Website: apple
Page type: account-dashboard
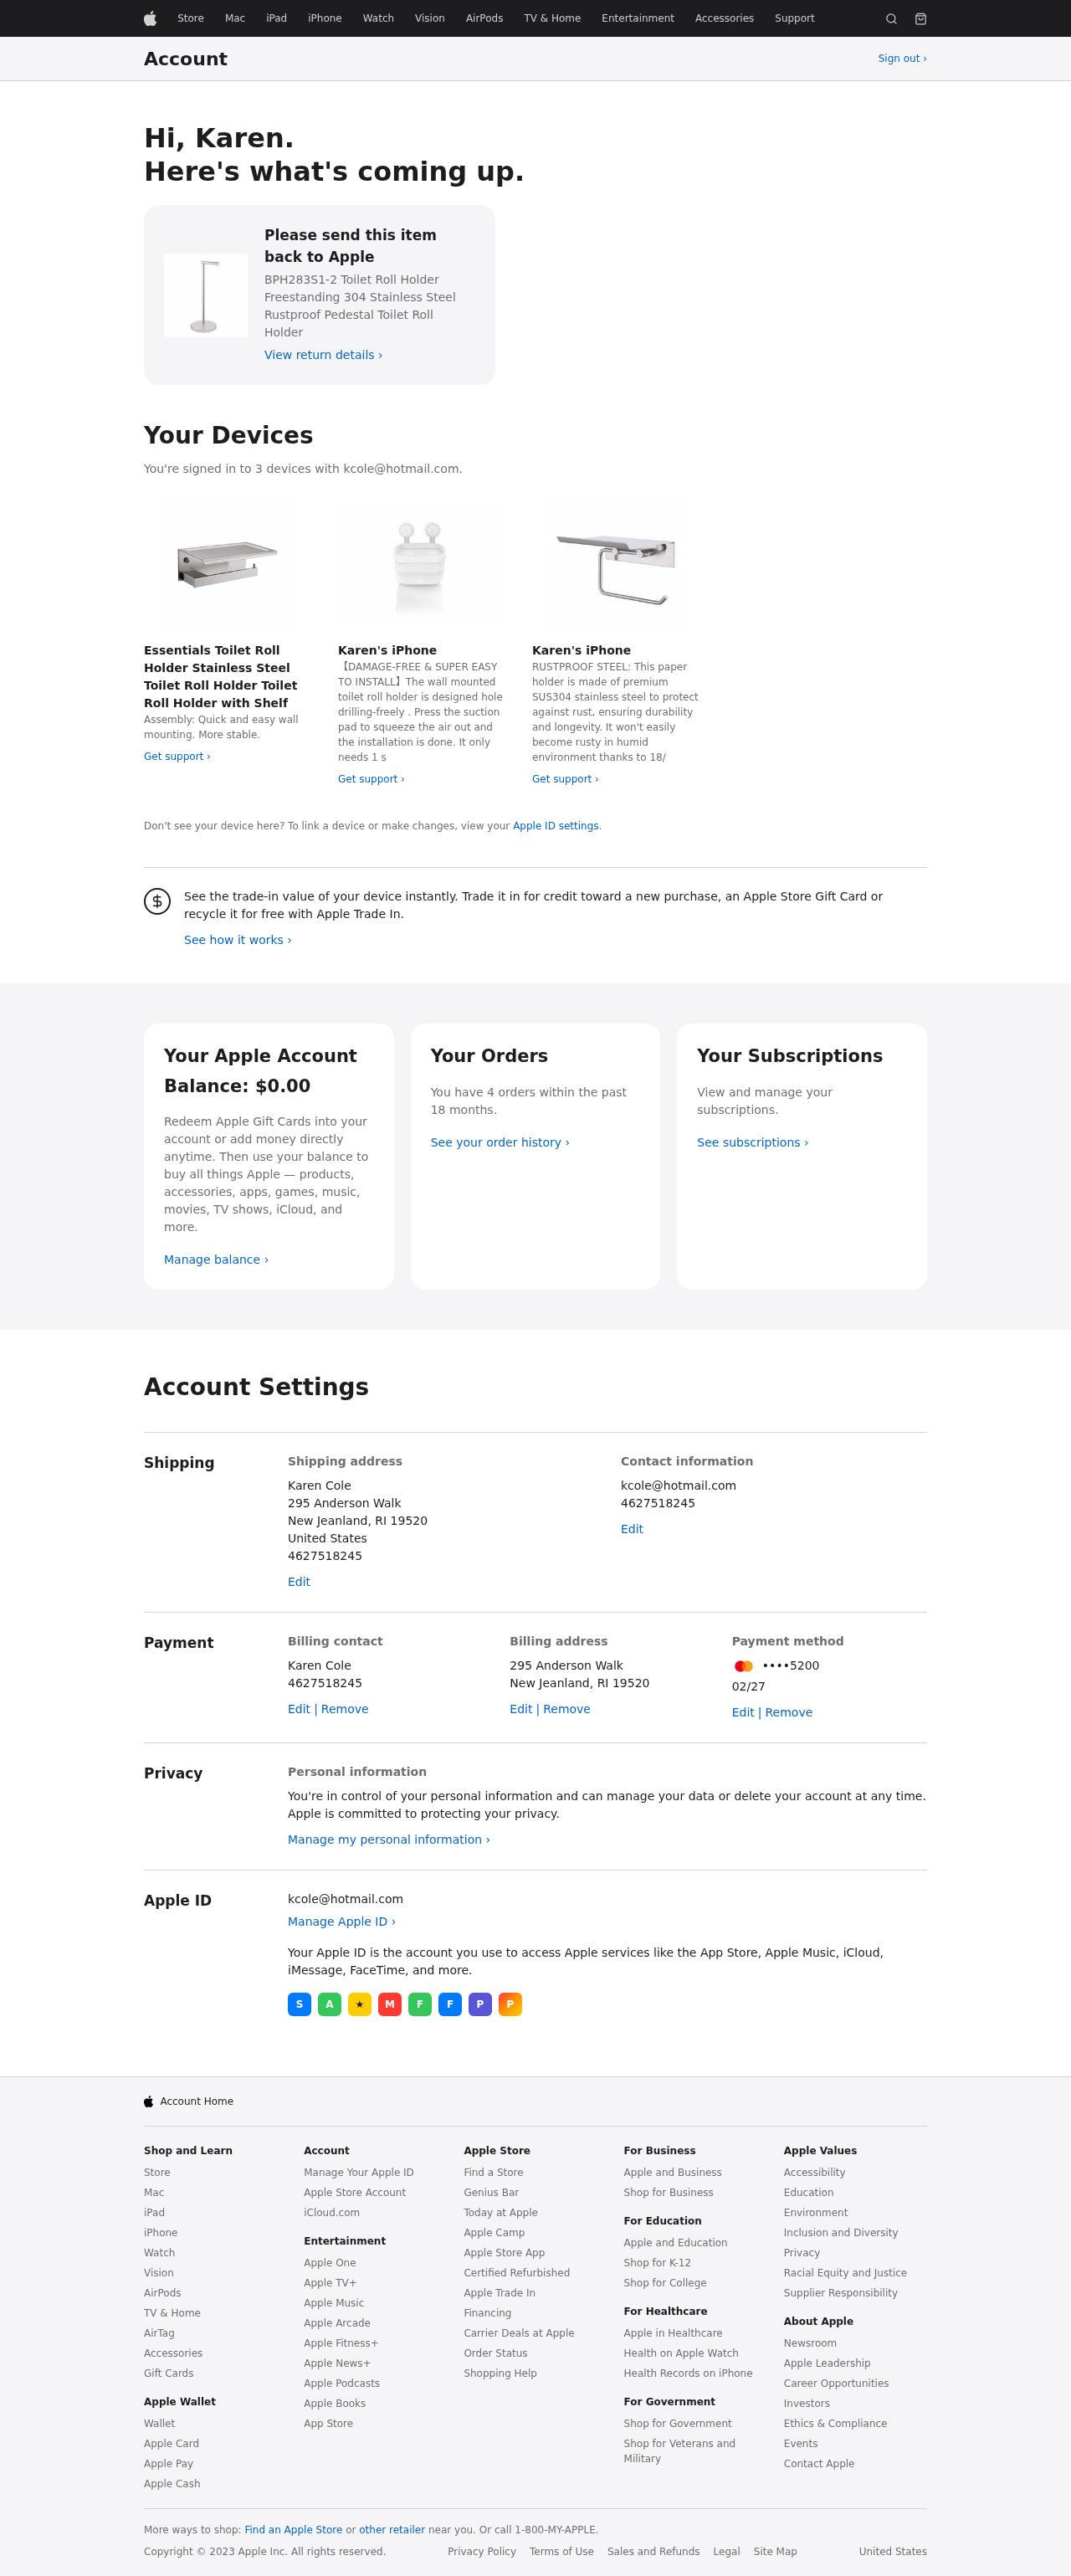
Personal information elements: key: PII_CITY_STATE_ZIP
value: New Jeanland, RI 19520
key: PII_EMAIL
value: kcole@hotmail.com
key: PII_FIRSTNAME
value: Karen
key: PII_FULLNAME
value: Karen Cole
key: PII_PHONE
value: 4627518245
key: PII_STREET
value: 295 Anderson Walk
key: PII_EMAIL2
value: kcole@hotmail.com
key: PII_EMAIL3
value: kcole@hotmail.com
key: PII_PHONE_LINE
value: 8245
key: PII_PHONE_SUFFIX
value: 8245
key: PII_PHONE2
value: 4627518245
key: PII_PHONE3
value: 4627518245
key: PII_PHONE_NUMERIC
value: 4627518245
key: PII_PHONE_LINE_NUMERIC
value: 8245
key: PII_PHONE_SUFFIX_NUMERIC
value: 8245
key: PII_PHONE2_NUMERIC
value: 4627518245
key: PII_PHONE3_NUMERIC
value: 4627518245
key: PII_PHONE_DIGITS
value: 4627518245
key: PII_PHONE_LAST4
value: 8245
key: PII_LASTNAME
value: Cole
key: PII_FULLNAME2
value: Karen Cole
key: PII_FULLNAME3
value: Karen Cole
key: PII_FIRSTNAME2
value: Karen
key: PII_FIRSTNAME3
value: Karen
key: PII_LASTNAME2
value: Cole
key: PII_LASTNAME3
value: Cole
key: PII_FIRSTNAME_DERIVED
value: Karen
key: PII_LASTNAME_DERIVED
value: Cole
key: PII_FULLNAME_DERIVED
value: Karen Cole
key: PII_NAME_FULL_DERIVED
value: Karen Cole
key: PII_CITY
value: New Jeanland
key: PII_STATE_ABBR
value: RI
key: PII_POSTCODE
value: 19520
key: PII_POSTCODE_FULL
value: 19520
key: PII_CITY_STATE
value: New Jeanland, RI
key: PII_STATE_ABBR3
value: RI
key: PII_POSTCODE_NUMERIC
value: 19520
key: PII_CARD_LAST4
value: ••••5200
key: PII_CARD_EXPIRY
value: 02/27
Product elements: key: PRODUCT1_NAME
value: BPH283S1-2 Toilet Roll Holder Freestanding 304 Stainless Steel Rustproof Pedestal Toilet Roll Holder
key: PRODUCT2_DESC
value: Assembly: Quick and easy wall mounting. More stable.
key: PRODUCT2_NAME
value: Essentials Toilet Roll Holder Stainless Steel Toilet Roll Holder Toilet Roll Holder with Shelf
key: PRODUCT3_DESC
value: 【DAMAGE-FREE & SUPER EASY TO INSTALL】The wall mounted toilet roll holder is designed hole drilling-freely . Press the suction pad to squeeze the air out and the installation is done. It only needs 1 s
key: PRODUCT4_DESC
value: RUSTPROOF STEEL: This paper holder is made of premium SUS304 stainless steel to protect against rust, ensuring durability and longevity. It won't easily become rusty in humid environment thanks to 18/
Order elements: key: ORDER_COUNT
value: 4
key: ORDER_HISTORY_MONTHS
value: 18
Other elements: key: NUM_DEVICES
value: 3
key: ACCOUNT_BALANCE
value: $0.00